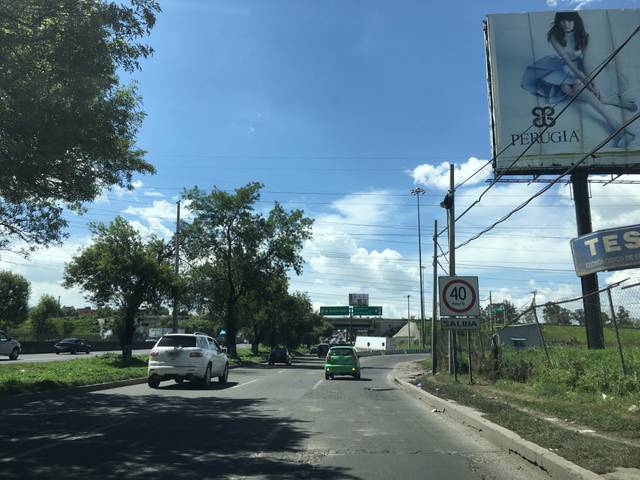
Region: Mexico
Coordinates: 19.635, -99.194